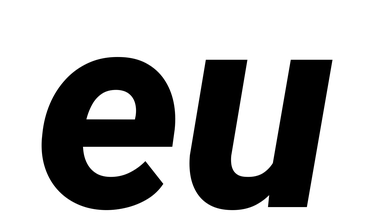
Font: Roboto-Italic_ExtraBold_Italic